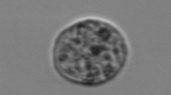
Label: Amoeba